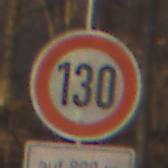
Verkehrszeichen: Geschwindigkeit130
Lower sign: LaengeEinerStrecke5
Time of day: SunriseSunset
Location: Outdoor (Nature)
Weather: Clear
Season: Autumn
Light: Natural